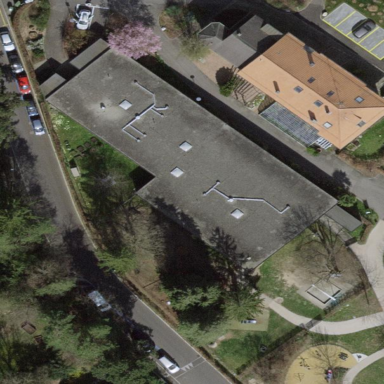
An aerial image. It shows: Kindergarten.